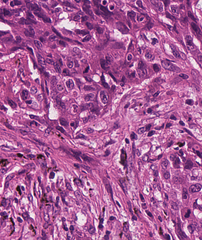
Tumor epithelial tissue: yes
Tumor-associated stroma tissue: yes
Normal tissue: no